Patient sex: M
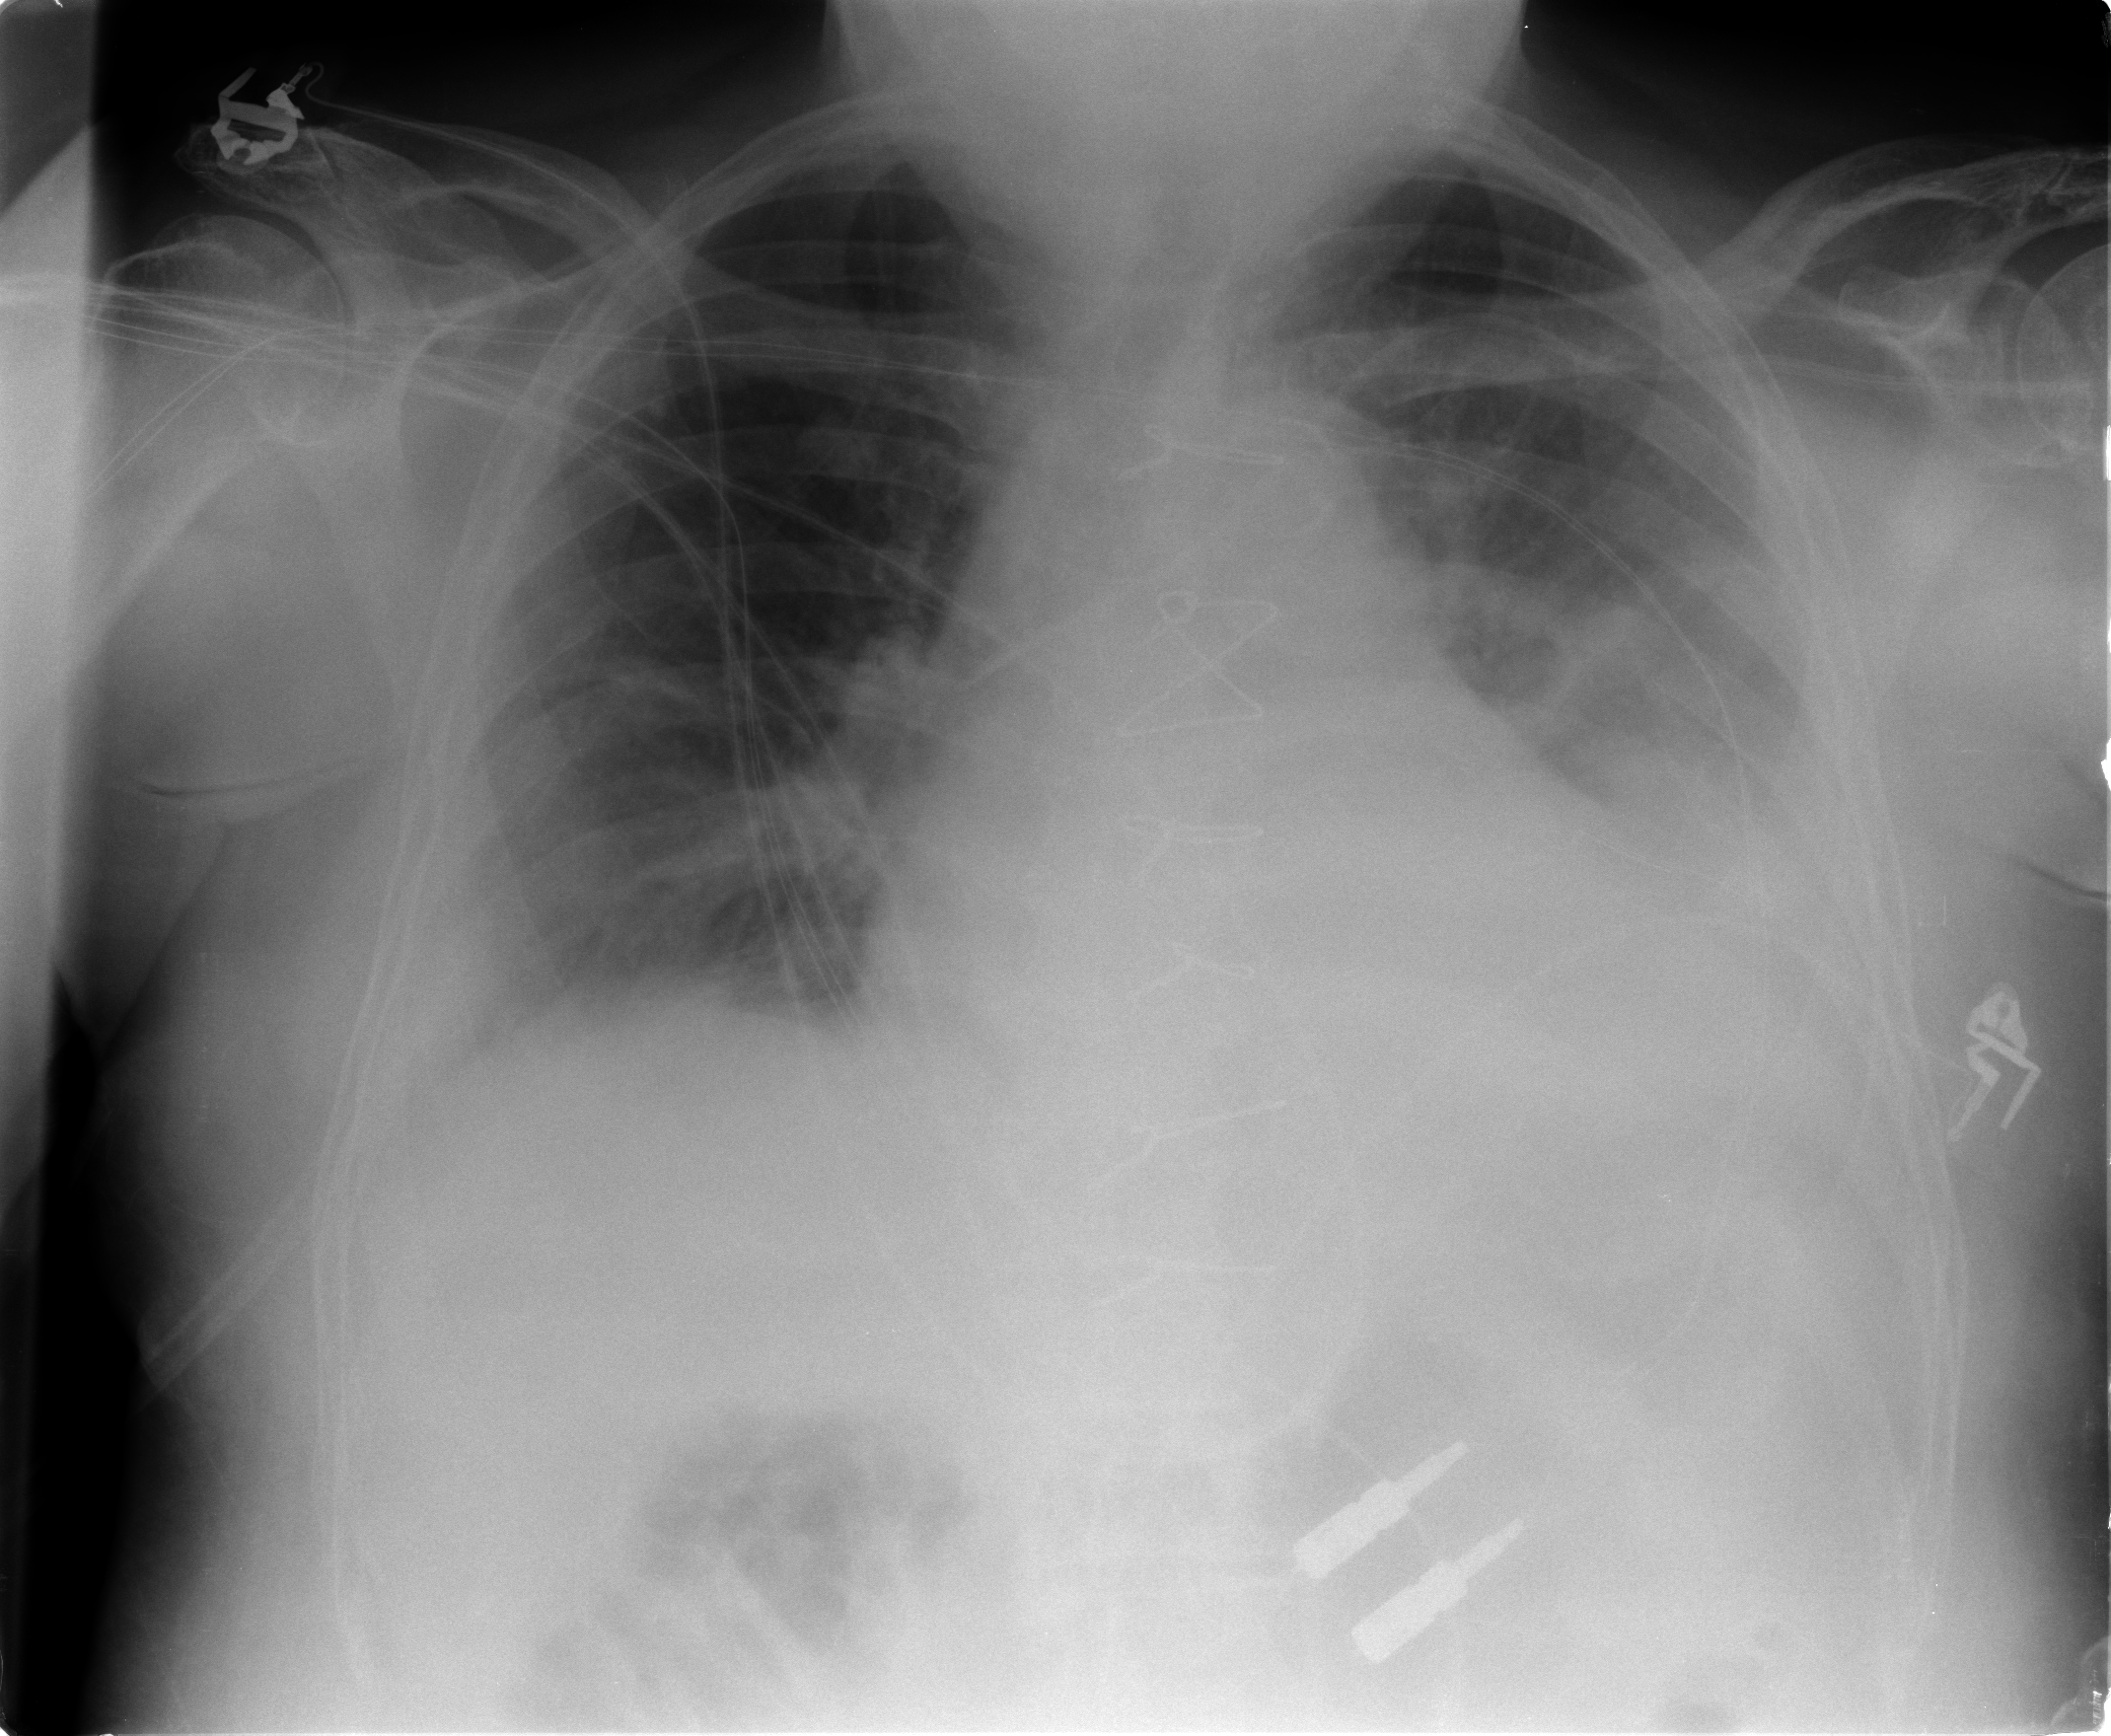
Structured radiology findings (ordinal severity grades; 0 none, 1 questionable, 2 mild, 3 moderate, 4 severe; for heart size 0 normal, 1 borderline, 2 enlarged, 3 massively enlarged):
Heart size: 2
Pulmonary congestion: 2
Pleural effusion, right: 2
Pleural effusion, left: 3
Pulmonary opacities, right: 1
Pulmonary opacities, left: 2
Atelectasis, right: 2
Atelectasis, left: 3